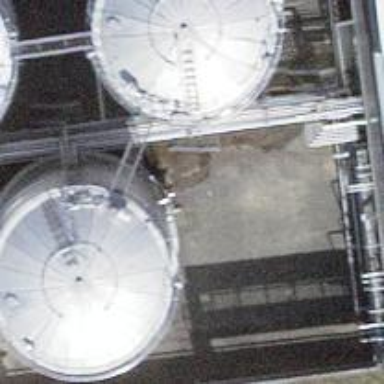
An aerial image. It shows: Storage tank building.